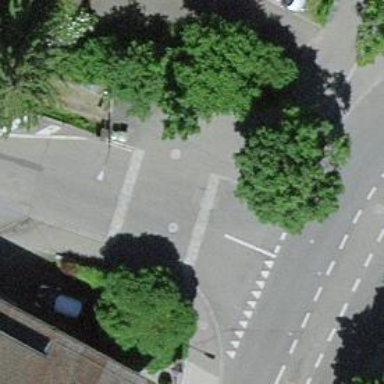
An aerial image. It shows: Traffic calming table.